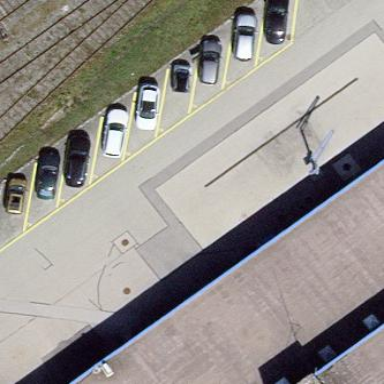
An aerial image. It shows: Parking area.